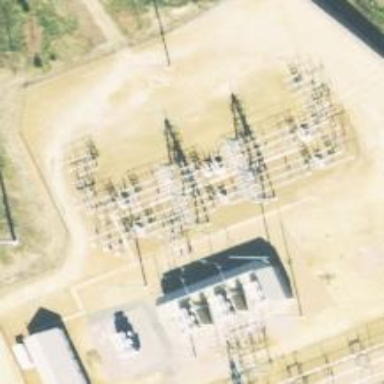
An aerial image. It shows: Switch used for power control.